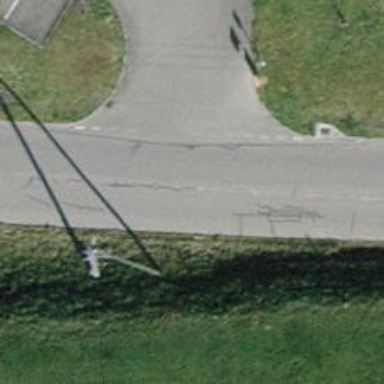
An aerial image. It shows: Public transport stop position.